Brain MRI, t2w sequence, axial 2D slice.
Patient: age 25, sex F, weight 78 kg, height 1.78 m
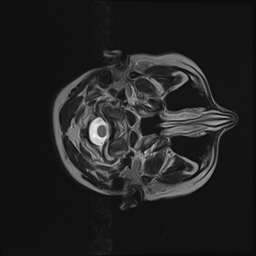